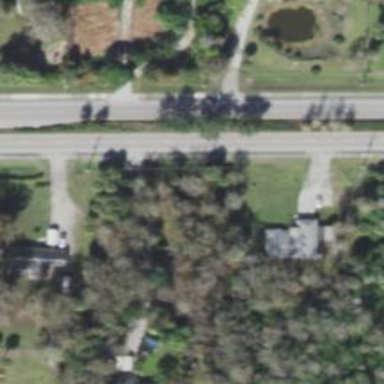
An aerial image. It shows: Driveway.